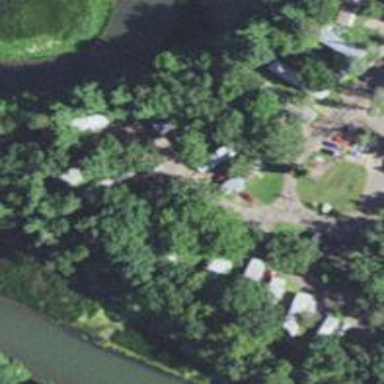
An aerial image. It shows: Residential area known as trailer park.